Question: I got this simple function
'''
private PointF getFaceCenter(Bitmap faceBitmap){
PointF faceCenter = new PointF(faceBitmap.getWidth() / 2, faceBitmap.getHeight() / 2);
Face[] faces = new Face[1];
mFaceDetector = new FaceDetector(
faceBitmap.getWidth(), faceBitmap.getHeight(), 1);
int detected = mFaceDetector.findFaces(faceBitmap, faces);
if (detected > 0) {
faces[0].getMidPoint(faceCenter);
}
return faceCenter;
}
'''
I use it to get face center so i can know where to draw my picture. I noticed that my UI thread become stuck all the time when re drawing..
So i placed this calculation on the 'onMeasure' but still everytime 'onMeasure' called UI gets slow..
I started profiling:

I saw that 'mFaceDetector.findFaces' takes 100% CPU Time!!
I removed the face detection code and my app started running super fast.
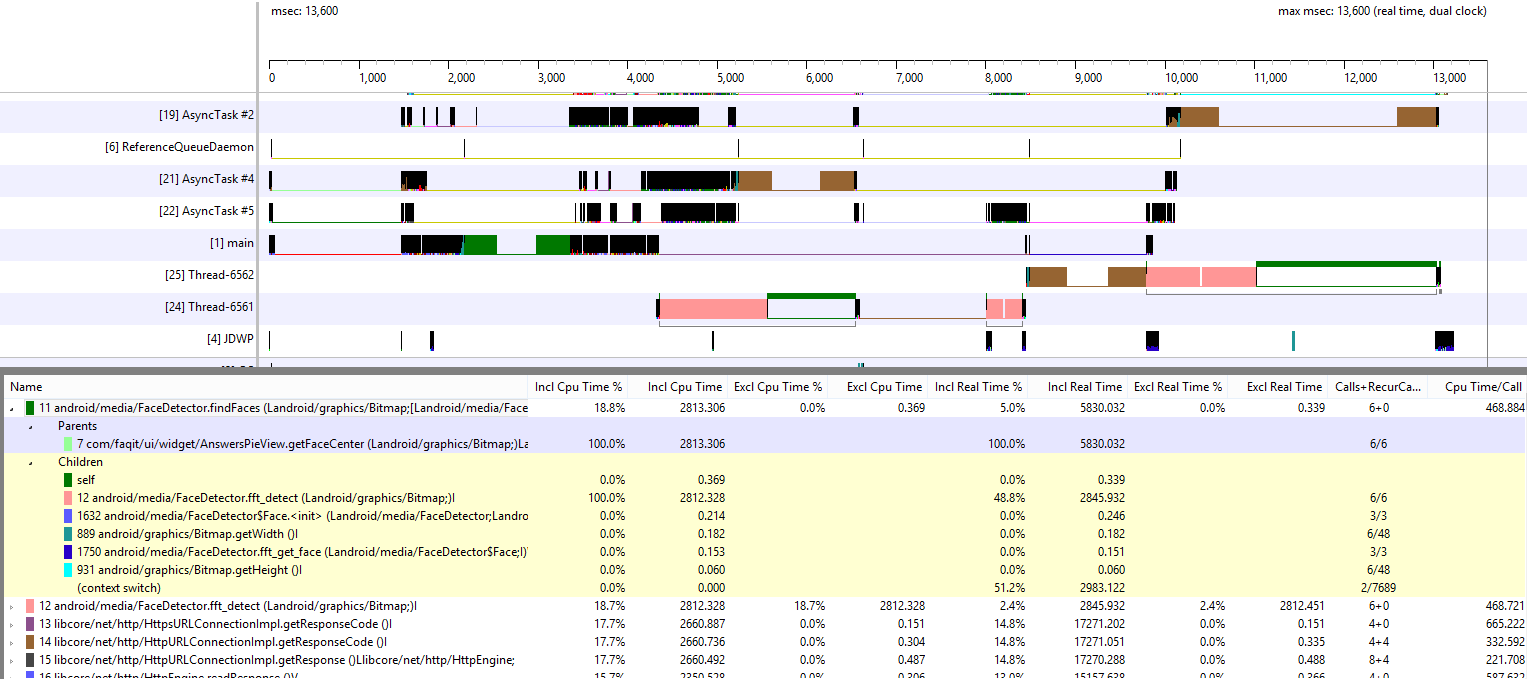
Answer: You are doing that on the main thread. That the same thread that processes UI events.
That's the reason UI blocks. Try using using deferent thread to do computation. (see AsyncTask android documentation)
As for cpu usage - it has to process a lot of data ( especially if you have 10MPics camera :)) so it is normal.
The next pitfall is that current implementation only works for RGB_565 (again android docs) so it might be worth to check bitmap config
EDIT:
I just checked this on Galaxy S3 - for back camera made picture it takes arount 16 sec to analyse picture.